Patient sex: M
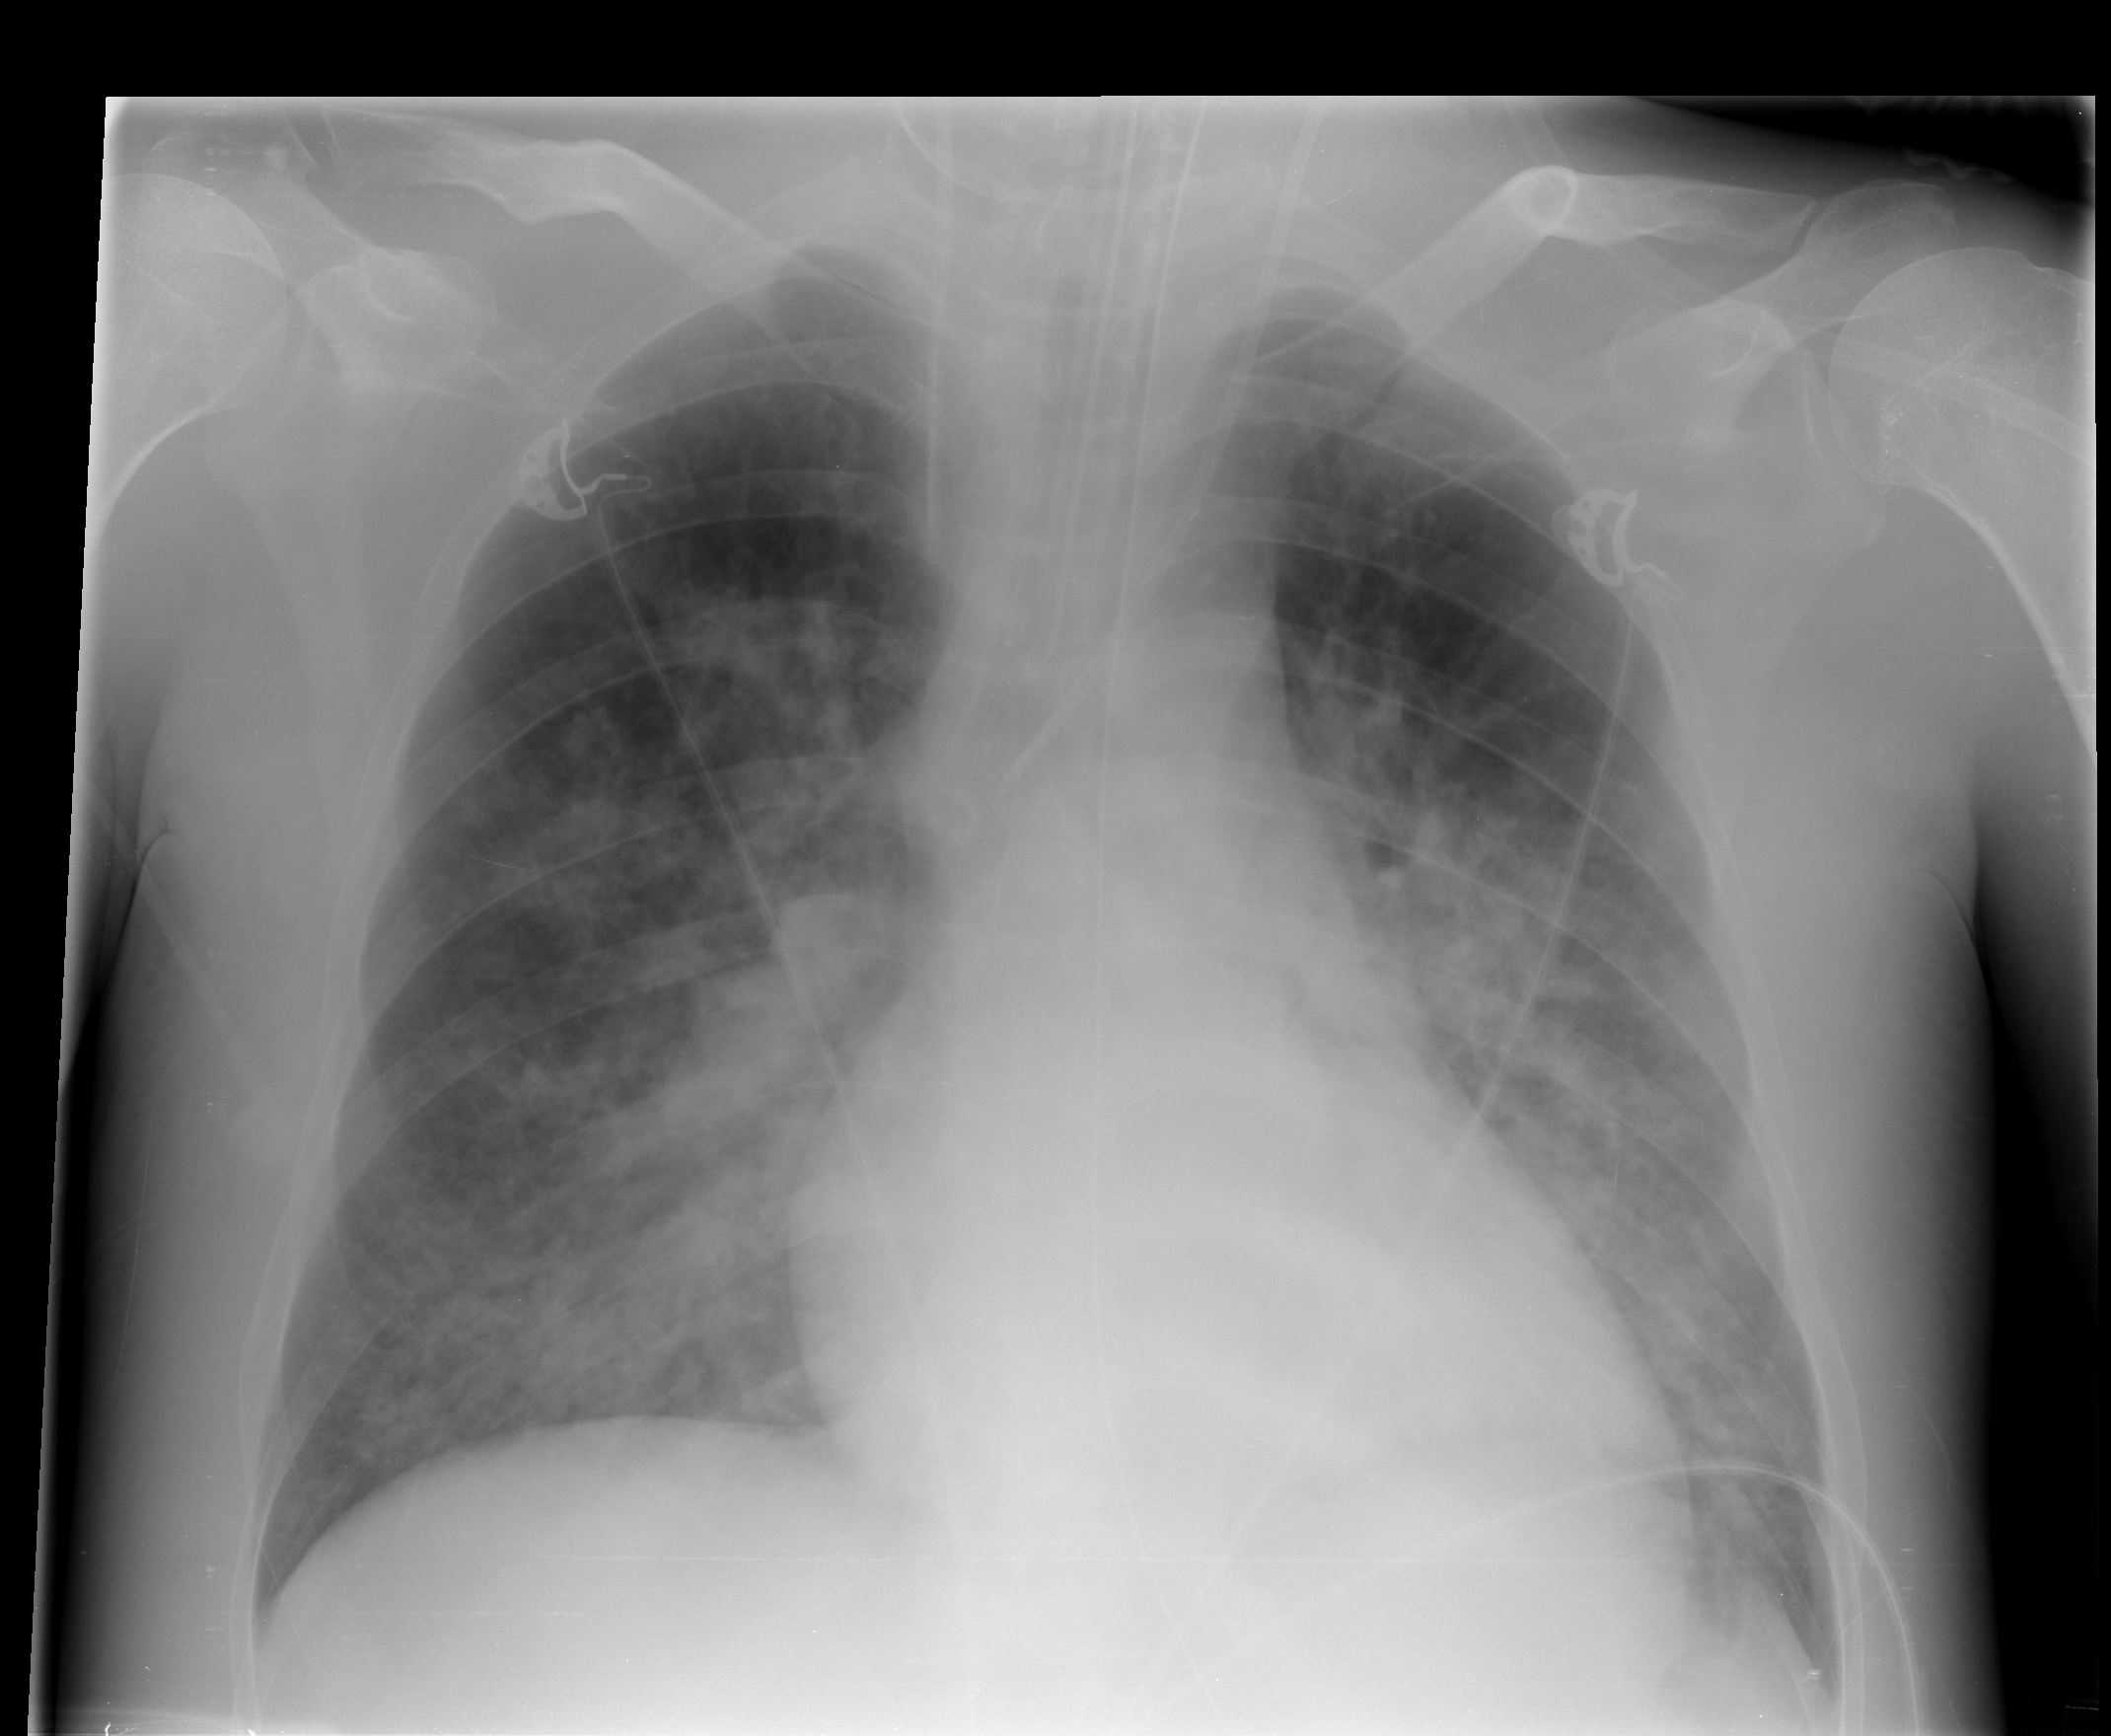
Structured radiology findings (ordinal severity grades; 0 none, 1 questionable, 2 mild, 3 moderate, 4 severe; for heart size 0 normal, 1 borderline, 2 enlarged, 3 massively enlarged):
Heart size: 0
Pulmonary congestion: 2
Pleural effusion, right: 0
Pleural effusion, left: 0
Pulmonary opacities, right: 3
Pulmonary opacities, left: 3
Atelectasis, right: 2
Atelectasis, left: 2